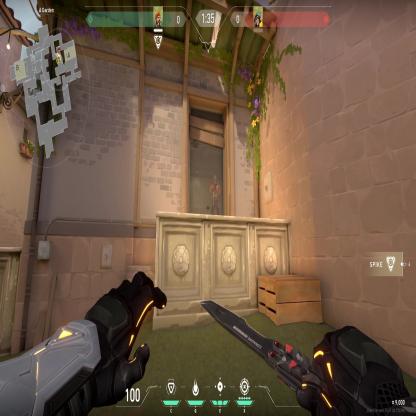
Label: enemy